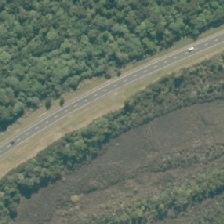
Land cover: broadleaved_indigenous_hardwood